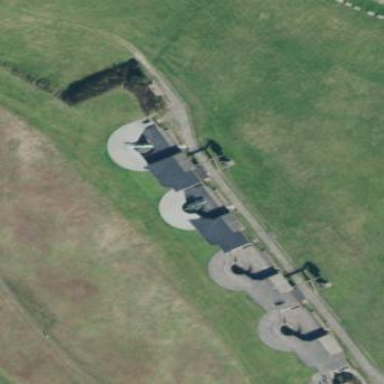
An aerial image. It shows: Military bunker for protection and defense.